Question: As the title states I'm trying to have an array table displayed but only displayed those that are based upon a form choice. I have them filtering out but there's still blank rows for the results that aren't being displayed. Any idea how to not display the rows with no results?
Form
'''
<!DOCTYPE HTML>
<HTML>
<HEAD>
<TITLE> CTEC 4321: Assignment: Animal List </TITLE>
</HEAD>
<BODY>
<h2>List animals by </h2>
<ul>
<li>
Food:
<form action="multiarray.php" method="post">
<input type="radio" name="Food" value="Meat"> Meat
<input type="radio" name="Food" value="Grass"> Grass
<input type="radio" name="Food" value="Mixed"> Mixed
<input type="submit" name="submit" value="List Animals">
</form>
</ul>
<hr>
</BODY>
</HTML>
'''
PHP
'''
<?php
// set up a multi-dimensional array to store information for all classes.
$aList = array ();
$aList[0] = array();
$aList[0]['meatAnimal'] = "Bear";
$aList[0]['meatHabitat'] = "Forest";
$aList[0]['meatFood'] = "Meat";
$aList[1] = array();
$aList[1]['grassAnimal'] = "Deer";
$aList[1]['grassHabitat'] = "Forest";
$aList[1]['grassFood'] = "Grass";
$aList[2] = array();
$aList[2]['mixedAnimal'] = "Pig";
$aList[2]['mixedHabitat'] = "Farm";
$aList[2]['mixedFood'] = "Mixed";
$aList[3] = array();
$aList[3]['grassAnimal'] = "Cow";
$aList[3]['grassHabitat'] = "Farm";
$aList[3]['grassFood'] = "Grass";
$aList[4] = array();
$aList[4]['grassAnimal'] = "Sheep";
$aList[4]['grassHabitat'] = "Farm";
$aList[4]['grassFood'] = "Grass";
$aList[5] = array();
$aList[5]['grassAnimal'] = "Camel";
$aList[5]['grassHabitat'] = "Desert";
$aList[5]['grassFood'] = "Grass";
$aList[6]['meatAnimal'] = "Scorpion";
$aList[6]['meatHabitat'] = "Desert";
$aList[6]['meatFood'] = "Meat";
function showClass($prefix_requested){
// Use the global keyword to tell the PHP engine to find the variable $classList outside of the function. Without this, the PHP engine will only look for $classList inside a function.
global $aList;
// Set up a variable $tbl to store the HTML output (class list table)
// Note that the <table></table> tags and the table header row are outside of the foreach loop so that they are not repeated in each iteration of the loop.
$tbl = "<table border=1>";
$tbl = $tbl."<tr><th>Animal</th><th>Habitat</th><th>Food</th></tr>";
// Use a foreach statement to loop through each class in the $classList array
foreach ($aList as $Animal){
// for each class, we would like to see if its prefix matches the parameter ($prefix_requested) provided in the function call.
if (isset($_POST['submit'])) {
$food = $_POST['Food'];
if ($food == 'Meat') {
$tbl .= "<tr><td>{$Animal['meatAnimal']}</td><td>{$Animal['meatHabitat']}</td><td>{$Animal['meatFood']}</td></tr>";
}
// Some of you may get confused in how to refer to, say, $classList[3]['Number']. Note that $classList[3] is an element of the $classList array. In this foreach loop, each element of the $classList array is represented by $class. Therefore, $class['Number'] will represent $classList[0]['number'], $classList[1]['number'], ..., $classList[n]['number'] in turn.
// Think about how to add to the above condition to make the "ALL" selection works, too.
else if ($food == 'Grass') {
$tbl .= "<tr><td>{$Animal['grassAnimal']}</td><td>{$Animal['grassHabitat']}</td><td>{$Animal['grassFood']}</td></tr>";
}
else if ($food == 'Mixed') {
$tbl .= "<tr><td>{$Animal['mixedAnimal']}</td><td>{$Animal['mixedHabitat']}</td><td>{$Animal['mixedFood']}</td></tr>";
}
}
}
$tbl .= "</table>";
echo $tbl;
}
// Adding a few links to demo the use of query strings. Check the URL in your browser for each link and see how query strings are used to pass the prefix information to the script.
?>
'''
Here's an image of what I'm getting displayed:

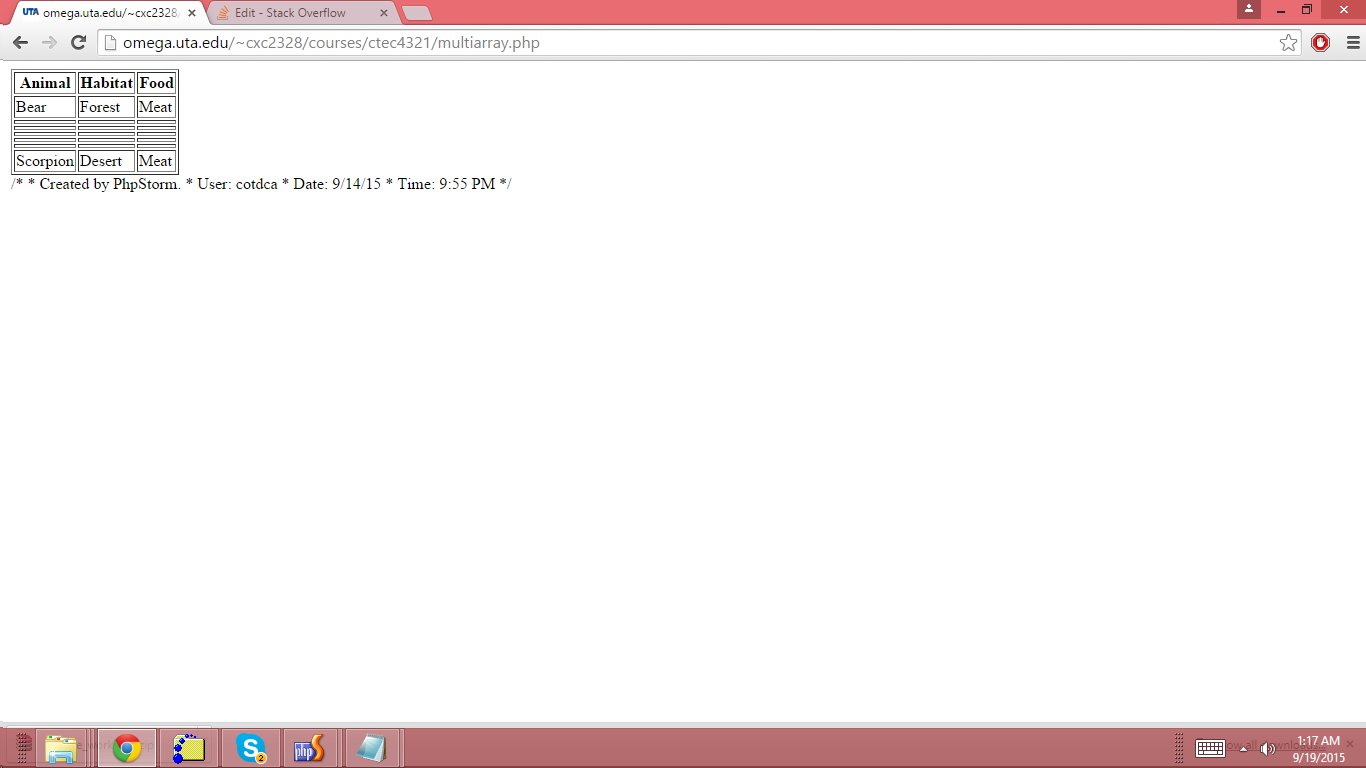
Answer: Your code currently tries to access the '<$food><Animal/Habitat/Foot>' even if the value doesn't exist.
For example if the chosen food is 'Meat', you're still trying to access '$aList[1]['meatAnimal']', although it doesn't exist.
You should therefore change your code to the following:
'''
// ... previous code
if (isset($_POST['submit'])) {
$food = strtolower($_POST['Food']);
if (isset($Animal[$food.'Animal']))
$tbl .= "<tr><td>{$Animal[$food.'Animal']}</td><td>{$Animal[$food.'Habitat']}</td><td>{$Animal[$food.'Food']}</td></tr>";
}
'''
: You should turn on 'error_reporting' - it would've help you in this.